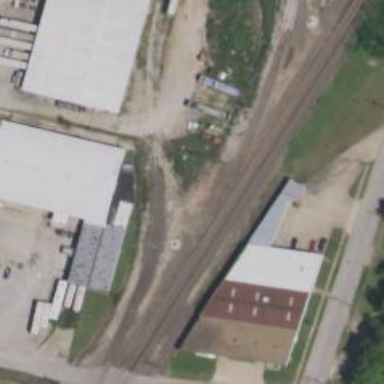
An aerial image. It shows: Rail spur service.